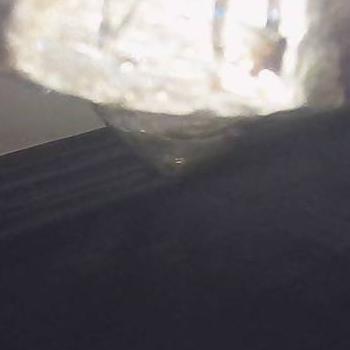
Flow rate: 267%